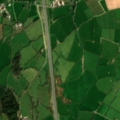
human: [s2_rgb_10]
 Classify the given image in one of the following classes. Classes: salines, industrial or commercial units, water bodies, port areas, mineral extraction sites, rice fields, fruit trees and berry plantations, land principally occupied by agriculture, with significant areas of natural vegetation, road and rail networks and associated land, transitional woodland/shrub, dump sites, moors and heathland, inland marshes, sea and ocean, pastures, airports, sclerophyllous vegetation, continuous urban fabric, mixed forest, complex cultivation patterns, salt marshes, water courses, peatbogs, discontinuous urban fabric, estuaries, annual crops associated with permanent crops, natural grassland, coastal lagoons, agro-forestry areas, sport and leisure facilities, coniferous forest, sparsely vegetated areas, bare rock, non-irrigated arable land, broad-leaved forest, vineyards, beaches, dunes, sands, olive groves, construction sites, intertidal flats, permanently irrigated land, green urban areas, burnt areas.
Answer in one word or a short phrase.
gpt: pastures, coniferous forest